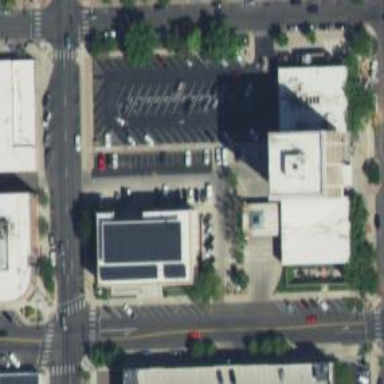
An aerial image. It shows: Parking space.